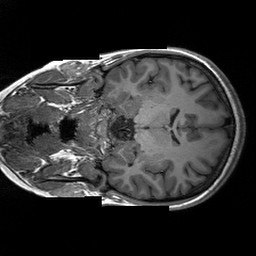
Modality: T1w
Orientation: coronal
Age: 21
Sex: female
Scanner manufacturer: siemens
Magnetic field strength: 3 T
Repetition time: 2.3 s
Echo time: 0.00233 s